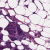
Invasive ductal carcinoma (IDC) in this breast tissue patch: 1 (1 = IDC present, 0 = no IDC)